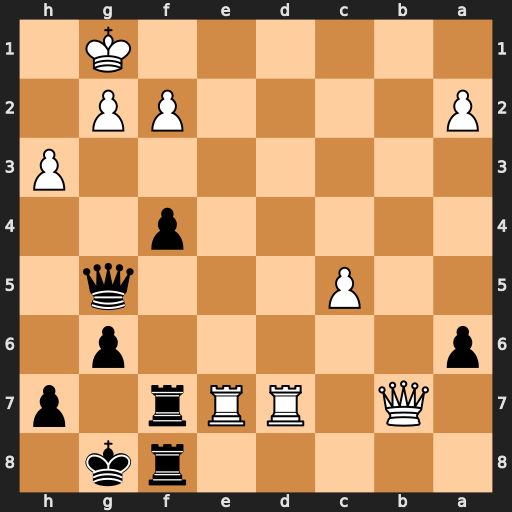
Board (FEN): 5rk1/1Q1RRr1p/p5p1/2P3q1/5p2/7P/P4PP1/6K1
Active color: b
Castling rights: -
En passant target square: -
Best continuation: f3 Qxf3 Rxe7 Qd5+ Qxd5